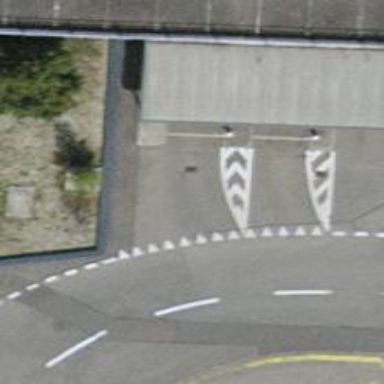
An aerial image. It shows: Lift gate barrier.